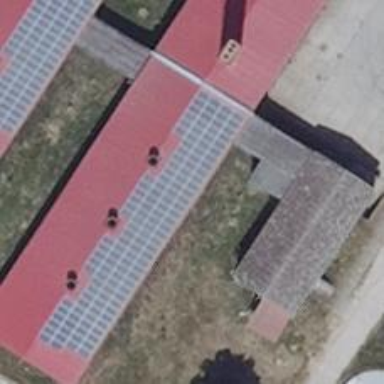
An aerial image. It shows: Solar photovoltaic panel generator producing electricity as small installation.